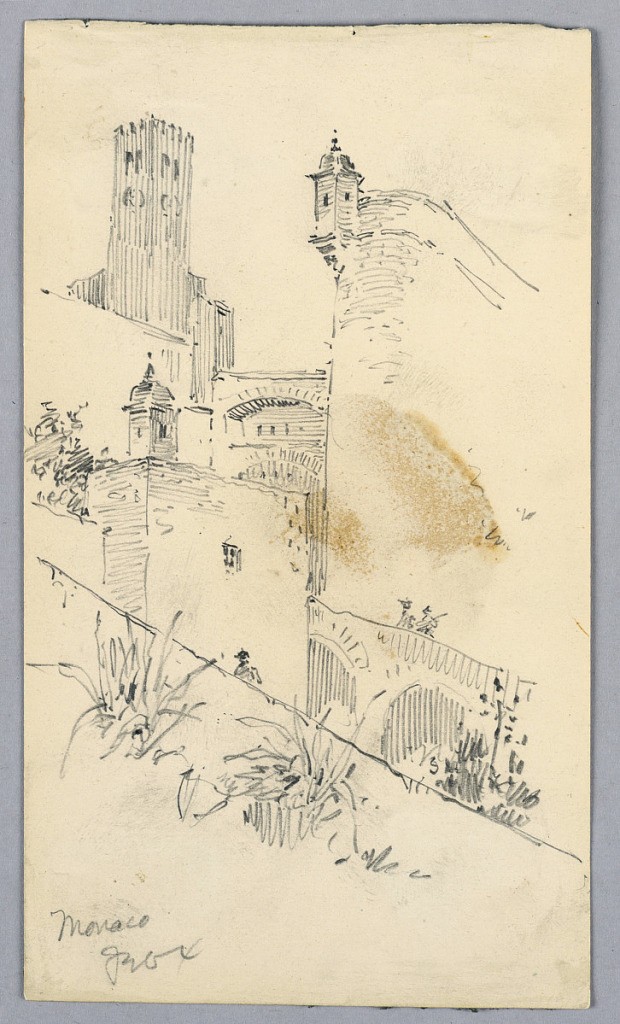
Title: Monaco
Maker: Arnold William Brunner, American, 1857–1925
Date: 1892
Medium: Graphite on paper
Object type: Drawing
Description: Steep slope, foreground, with buildings and towers beyond. Figures in lower foreground.